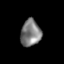
Tissue: lung
Cell type: Others
Senescence score: 0.6196
Nuclear area (px): 524
Mean DAPI intensity: 125.989